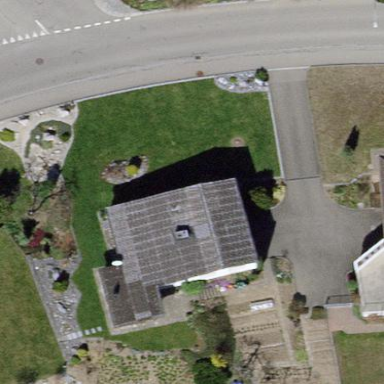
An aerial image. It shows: Detached building.